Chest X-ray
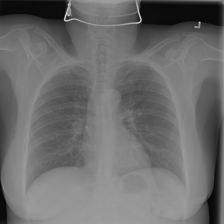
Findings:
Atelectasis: negative
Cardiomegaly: negative
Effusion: negative
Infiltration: negative
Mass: negative
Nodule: negative
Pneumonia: negative
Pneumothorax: negative
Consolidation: negative
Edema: negative
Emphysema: negative
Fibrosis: negative
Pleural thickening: negative
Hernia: negative